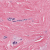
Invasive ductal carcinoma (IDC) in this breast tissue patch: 1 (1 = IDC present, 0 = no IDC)